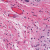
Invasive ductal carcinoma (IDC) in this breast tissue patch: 0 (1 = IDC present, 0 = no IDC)